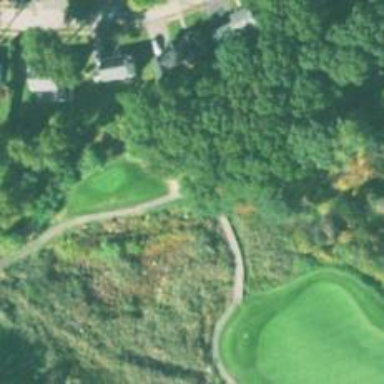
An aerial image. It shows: Path for golf carts.